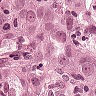
Metastatic tissue present: yes